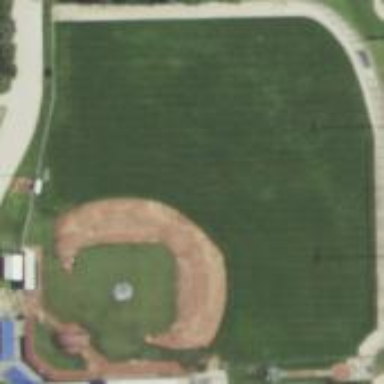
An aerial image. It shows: Baseball pitch for leisure and sports activities.